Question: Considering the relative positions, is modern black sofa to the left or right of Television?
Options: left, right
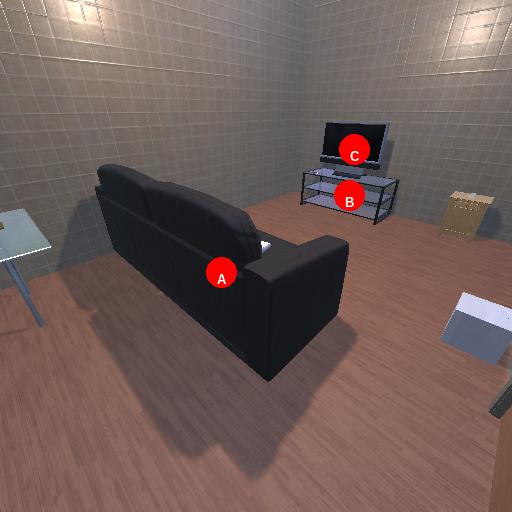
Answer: left